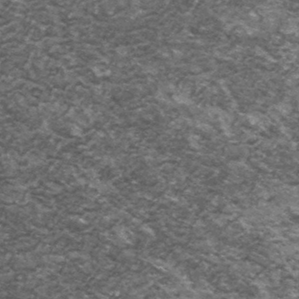
Label: frost